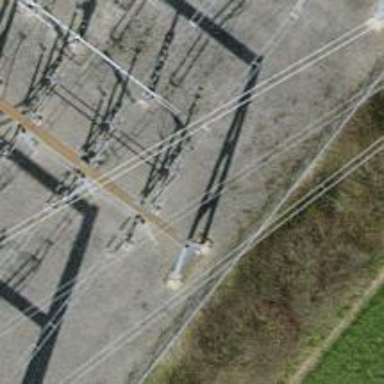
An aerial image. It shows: Bay for power line.